Field crop: maize
Growth stage: 2
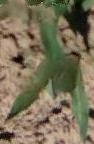
Species: maize